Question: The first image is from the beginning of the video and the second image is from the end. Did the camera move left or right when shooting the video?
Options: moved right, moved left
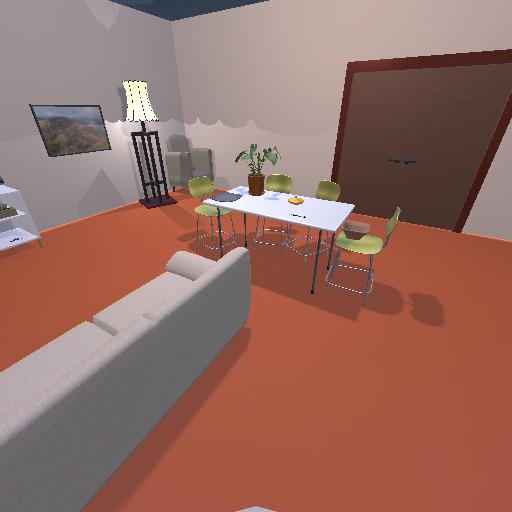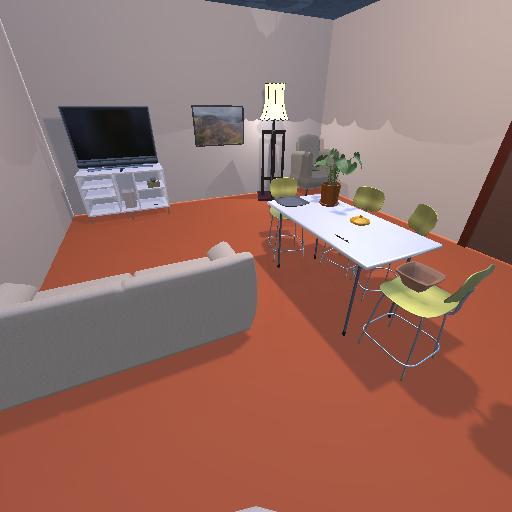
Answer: moved right